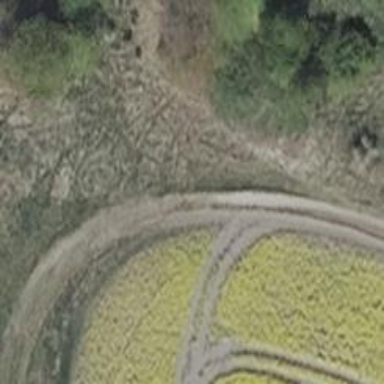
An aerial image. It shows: Grass track road with grade 5 tracktype.